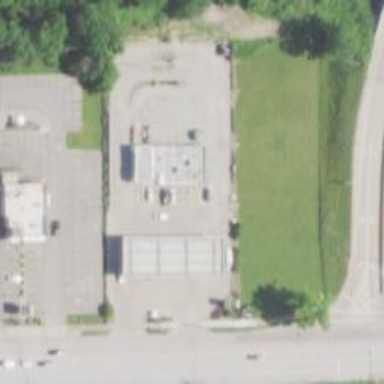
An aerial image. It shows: Fuel station.